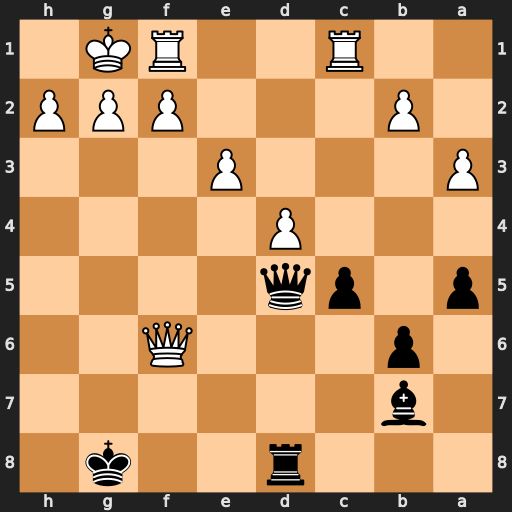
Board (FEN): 3r2k1/1b6/1p3Q2/p1pq4/3P4/P3P3/1P3PPP/2R2RK1
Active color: b
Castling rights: -
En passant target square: -
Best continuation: Qxg2#